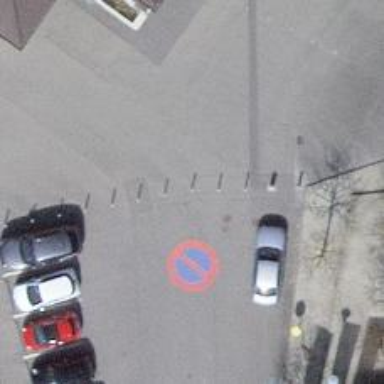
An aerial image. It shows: Bollard barrier.